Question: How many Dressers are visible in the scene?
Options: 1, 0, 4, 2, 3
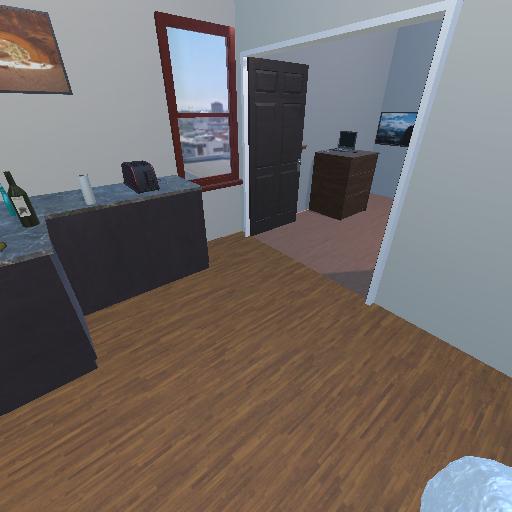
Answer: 1